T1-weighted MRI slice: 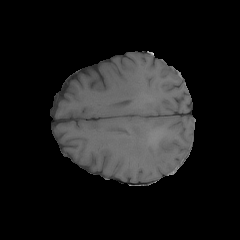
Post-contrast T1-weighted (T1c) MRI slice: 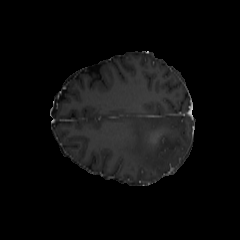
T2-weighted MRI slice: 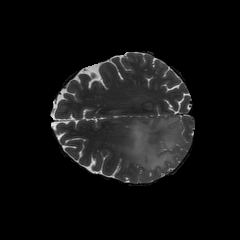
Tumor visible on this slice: yes